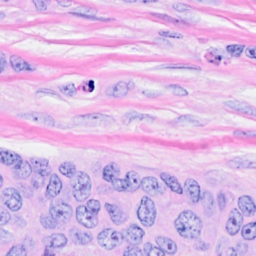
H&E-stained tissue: Breast